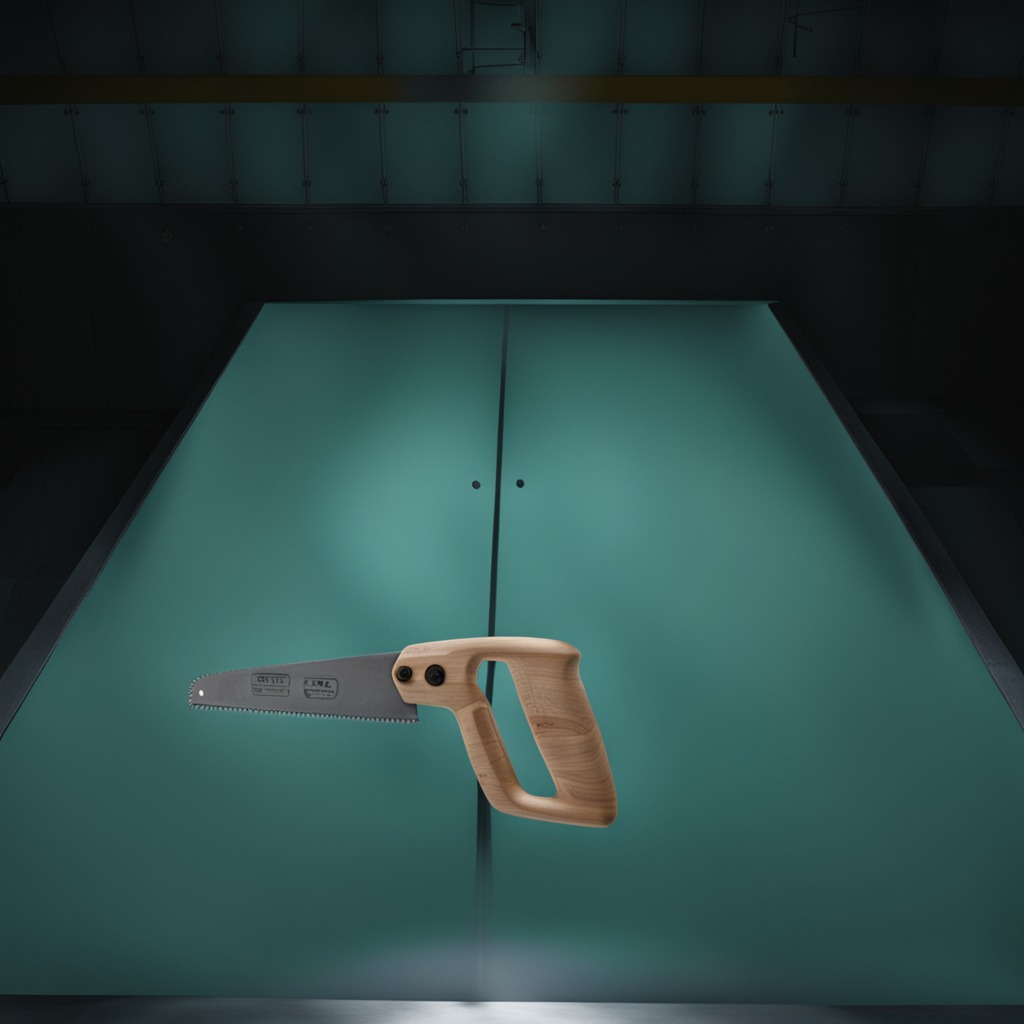
A metal saw is lying on a clean empty table in a railway signal maintenance room lit by harsh overhead fluorescents.